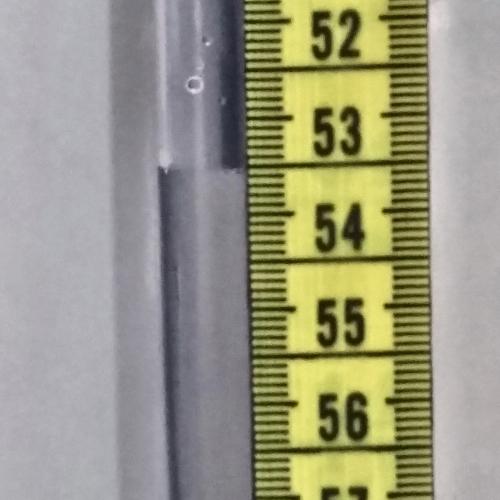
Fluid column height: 53.5 cm